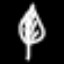
Label: leaf